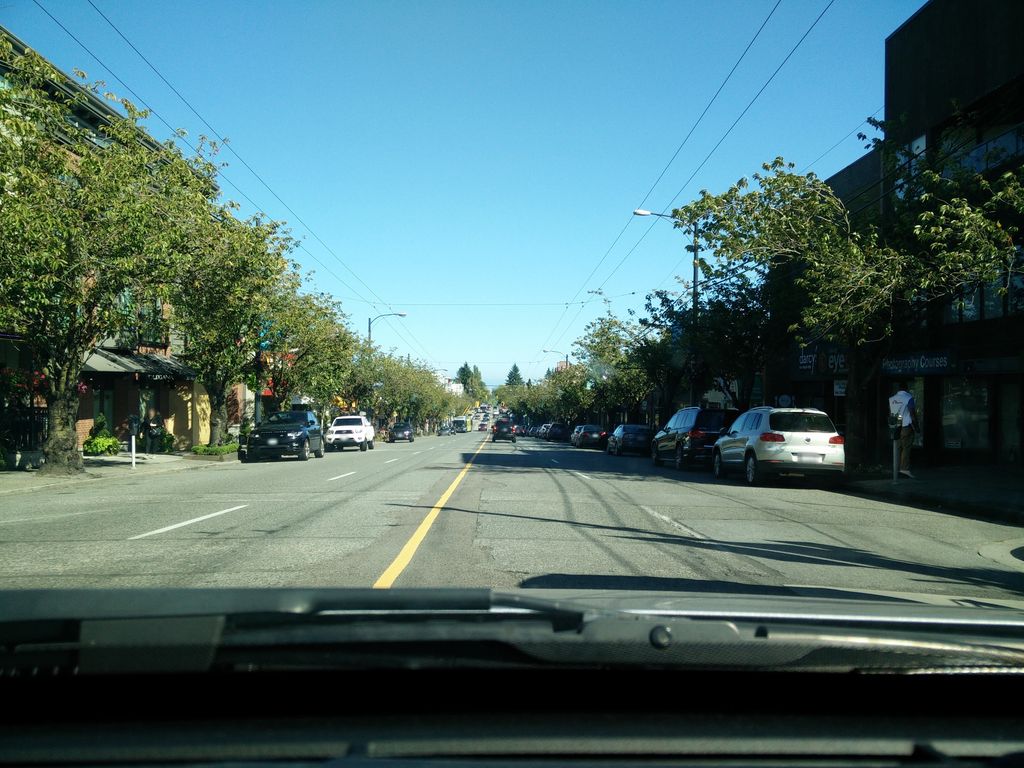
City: vancouver